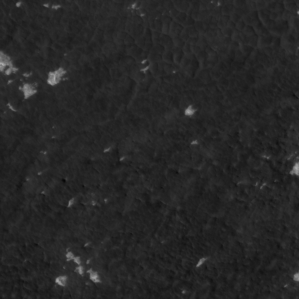
Label: non_frost